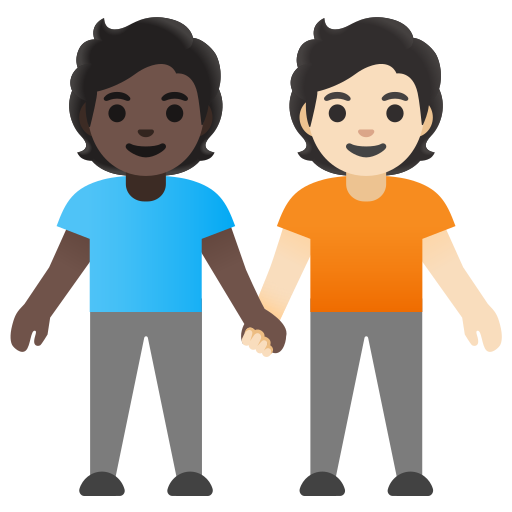
Emoji: 🧑🏿‍🤝‍🧑🏻